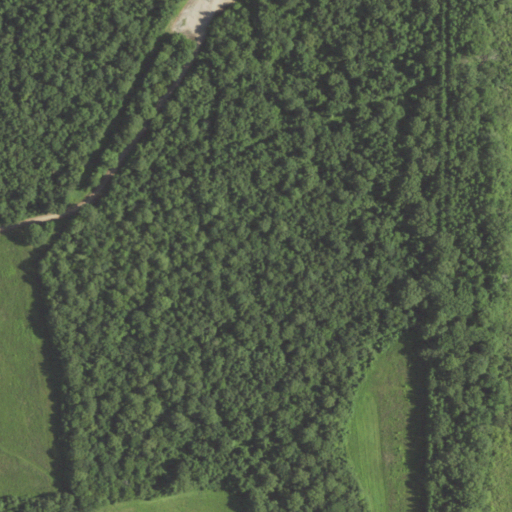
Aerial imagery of cape in Louisiana named Poverty Point containing woody wetlands, cultivated crops, and open development